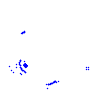
Particle: proton